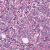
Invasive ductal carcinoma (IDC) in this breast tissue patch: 1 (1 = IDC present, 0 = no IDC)